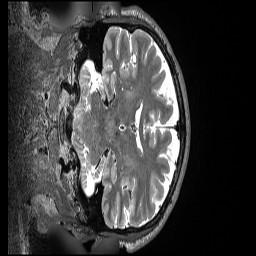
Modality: T2w
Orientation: coronal
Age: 60
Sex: female